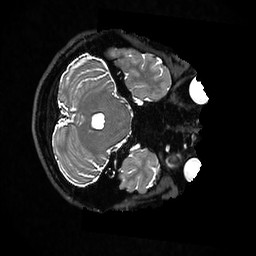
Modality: T2w
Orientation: axial
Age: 36
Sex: male
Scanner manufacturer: ge
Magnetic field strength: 3 T
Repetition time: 3.202 s
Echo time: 0.06636 s